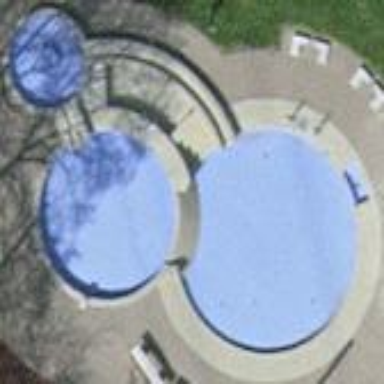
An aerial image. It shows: Swimming pool area designated for leisure and sport.